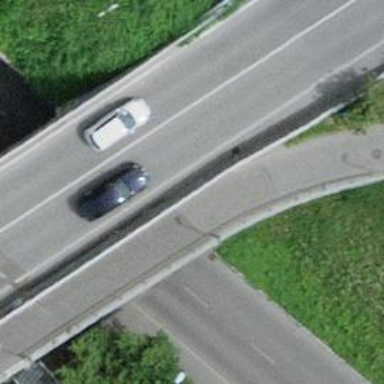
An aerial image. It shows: Asphalt service road that crosses bridge.